Question: One of my clients uses Trend Micro InterScan Messaging Security to protect their internal mail services.
Suddenly InterScan decided to filter out all messages coming from Google App Engine.
Unfortunately they haven't been able to whitelist the sender address as each e-mail gets a different one. For example, '*3ckihSOVMMHlZHSL.JSMMHlZHSL.JS*@apphosting.bounces.google.com', with everything before the '@' being variable.
I'm including this screenshot of how Interscan sees the incoming e-mail. Notice that all senders are different:

If I look into the e-mail headers, the apphosting domain appears inside the Return-Path field:
'''
Return-Path: <36kSiSwYIBh0883XL3E7.5EH883XL3E7.5E@apphosting.bounces.google.com>
'''
The "From" field looks ok. It says what I set it to say, but the spam filter only looks at the 'Return-Path'.
My client sysadmin doesn't want to whitelist the whole 'apphosting' domain, as it wouldn't be only whitelisting my application.
---
How could I bypass this e-mail filters if I can't get an unique sender?
Thanks,
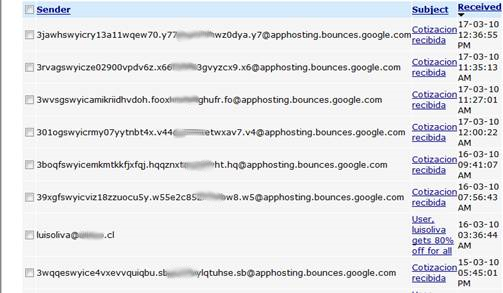
Answer: You can't change the return-path header of mail sent by App Engine. The way I see it, you have two options:
- -